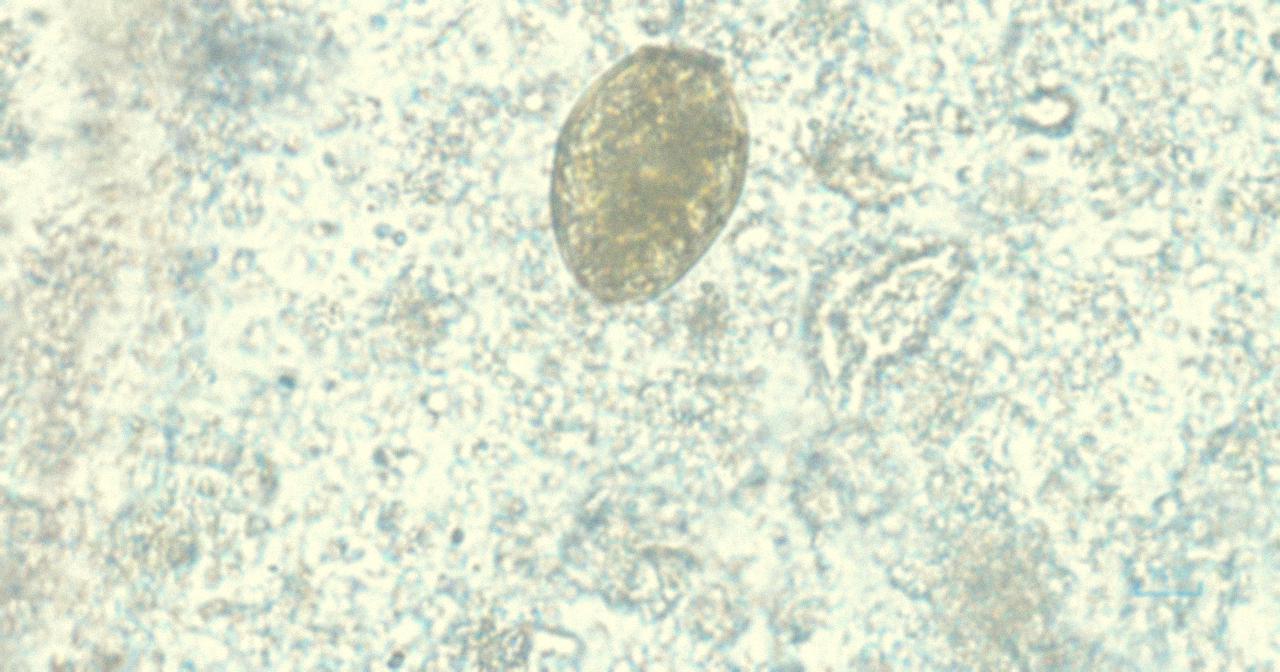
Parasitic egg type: Paragonimus spp